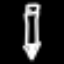
Label: pencil